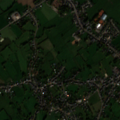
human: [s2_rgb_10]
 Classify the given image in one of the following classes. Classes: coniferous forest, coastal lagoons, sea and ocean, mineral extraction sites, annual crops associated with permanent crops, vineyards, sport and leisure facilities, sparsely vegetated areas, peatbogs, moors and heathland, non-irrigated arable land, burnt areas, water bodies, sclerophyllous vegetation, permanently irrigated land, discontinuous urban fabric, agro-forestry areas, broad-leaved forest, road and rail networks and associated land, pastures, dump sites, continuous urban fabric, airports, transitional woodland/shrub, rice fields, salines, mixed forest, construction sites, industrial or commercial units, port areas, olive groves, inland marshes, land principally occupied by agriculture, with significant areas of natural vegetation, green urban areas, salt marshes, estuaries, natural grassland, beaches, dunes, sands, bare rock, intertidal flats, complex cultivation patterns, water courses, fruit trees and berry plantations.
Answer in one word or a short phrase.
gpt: discontinuous urban fabric, pastures, land principally occupied by agriculture, with significant areas of natural vegetation